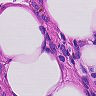
Metastatic tissue present: no